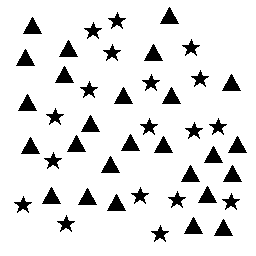
Squares: 0
Triangles: 26
Stars: 18
Total shapes: 44